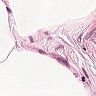
Metastatic tissue present: no